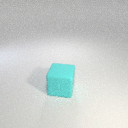
large cyan rubber cube